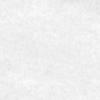
Label: no_change